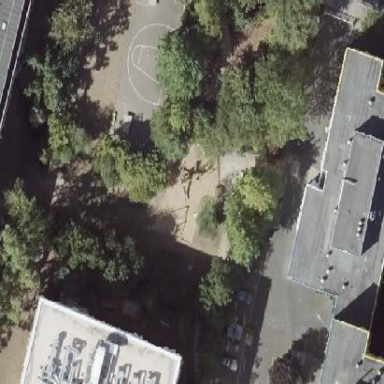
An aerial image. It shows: Playground area for leisure land.